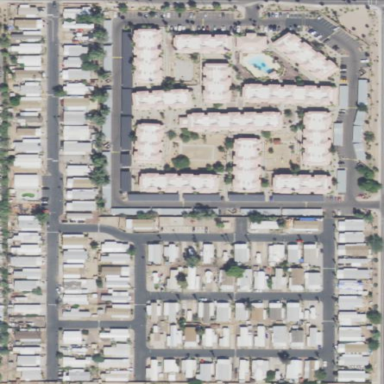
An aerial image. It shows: Mobile residential area.